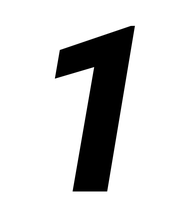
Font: Roboto-Italic_ExtraBold_Italic